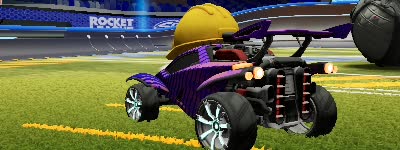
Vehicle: octane